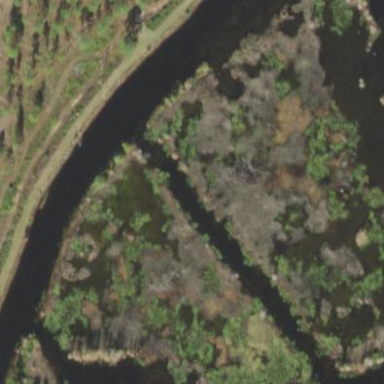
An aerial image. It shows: Marshy wetland area.